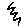
Label: zigzag